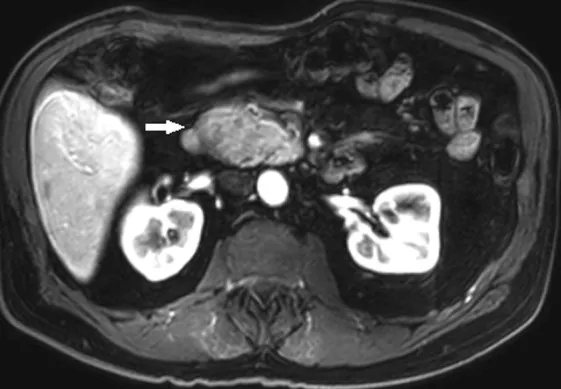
T1-weighted arterial phase contrast-enhanced axial MRI demonstrates heterogeneous enhancement of the well-defined mass (arrow).
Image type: radiology (mri)